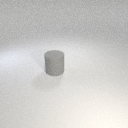
large gray rubber cylinder